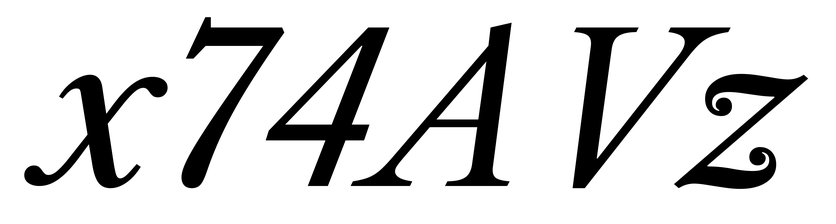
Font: LibreCaslonText-Italic_Italic